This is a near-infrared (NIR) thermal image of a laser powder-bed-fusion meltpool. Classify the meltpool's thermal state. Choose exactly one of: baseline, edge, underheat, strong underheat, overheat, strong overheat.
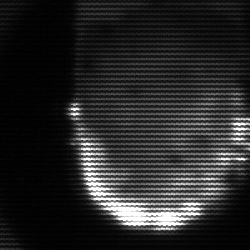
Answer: baseline